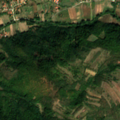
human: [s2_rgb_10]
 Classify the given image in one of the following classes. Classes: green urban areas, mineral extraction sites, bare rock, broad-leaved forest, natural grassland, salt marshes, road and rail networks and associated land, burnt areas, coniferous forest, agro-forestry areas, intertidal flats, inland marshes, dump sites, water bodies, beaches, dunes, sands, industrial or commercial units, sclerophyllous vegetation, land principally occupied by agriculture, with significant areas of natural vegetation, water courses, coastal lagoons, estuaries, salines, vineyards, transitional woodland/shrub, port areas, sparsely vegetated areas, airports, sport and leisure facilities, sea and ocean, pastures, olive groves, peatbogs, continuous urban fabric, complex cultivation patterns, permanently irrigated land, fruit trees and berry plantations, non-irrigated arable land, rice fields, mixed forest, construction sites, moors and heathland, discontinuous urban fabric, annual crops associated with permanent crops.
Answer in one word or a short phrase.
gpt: discontinuous urban fabric, complex cultivation patterns, land principally occupied by agriculture, with significant areas of natural vegetation, broad-leaved forest